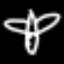
Label: airplane